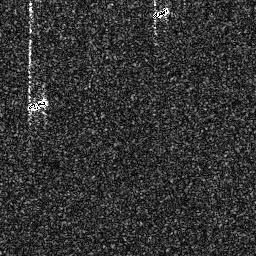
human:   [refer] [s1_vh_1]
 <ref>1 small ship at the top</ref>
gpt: <box>[[57, 1, 66, 7, 0]]</box>